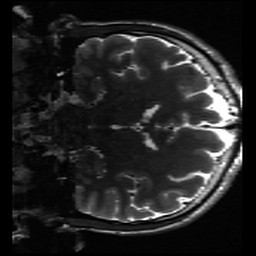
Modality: inplaneT2
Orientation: coronal